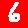
Digit: 6